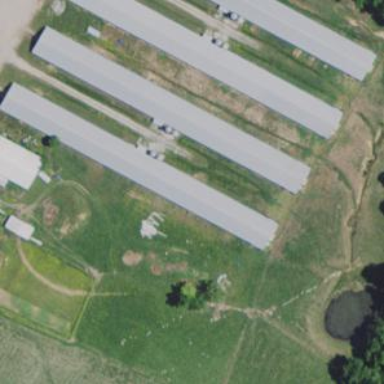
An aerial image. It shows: Farm auxiliary building.